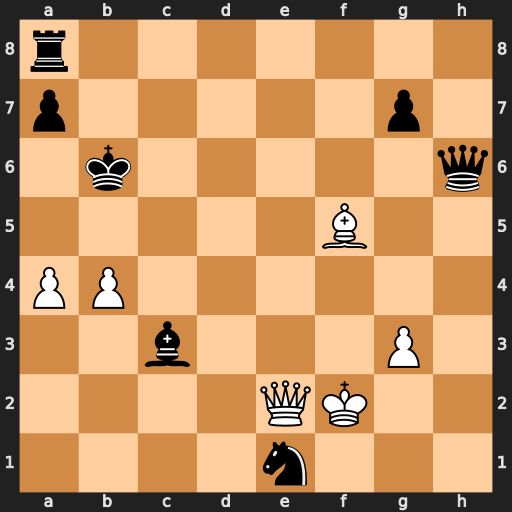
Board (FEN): r7/p5p1/1k5q/5B2/PP6/2b3P1/4QK2/4n3
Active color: w
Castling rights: -
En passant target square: -
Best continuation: a5+ Kc7 Qe7+